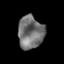
Tissue: prostate
Cell type: T cells
Senescence score: 0.3302
Nuclear area (px): 820
Mean DAPI intensity: 114.902